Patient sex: F
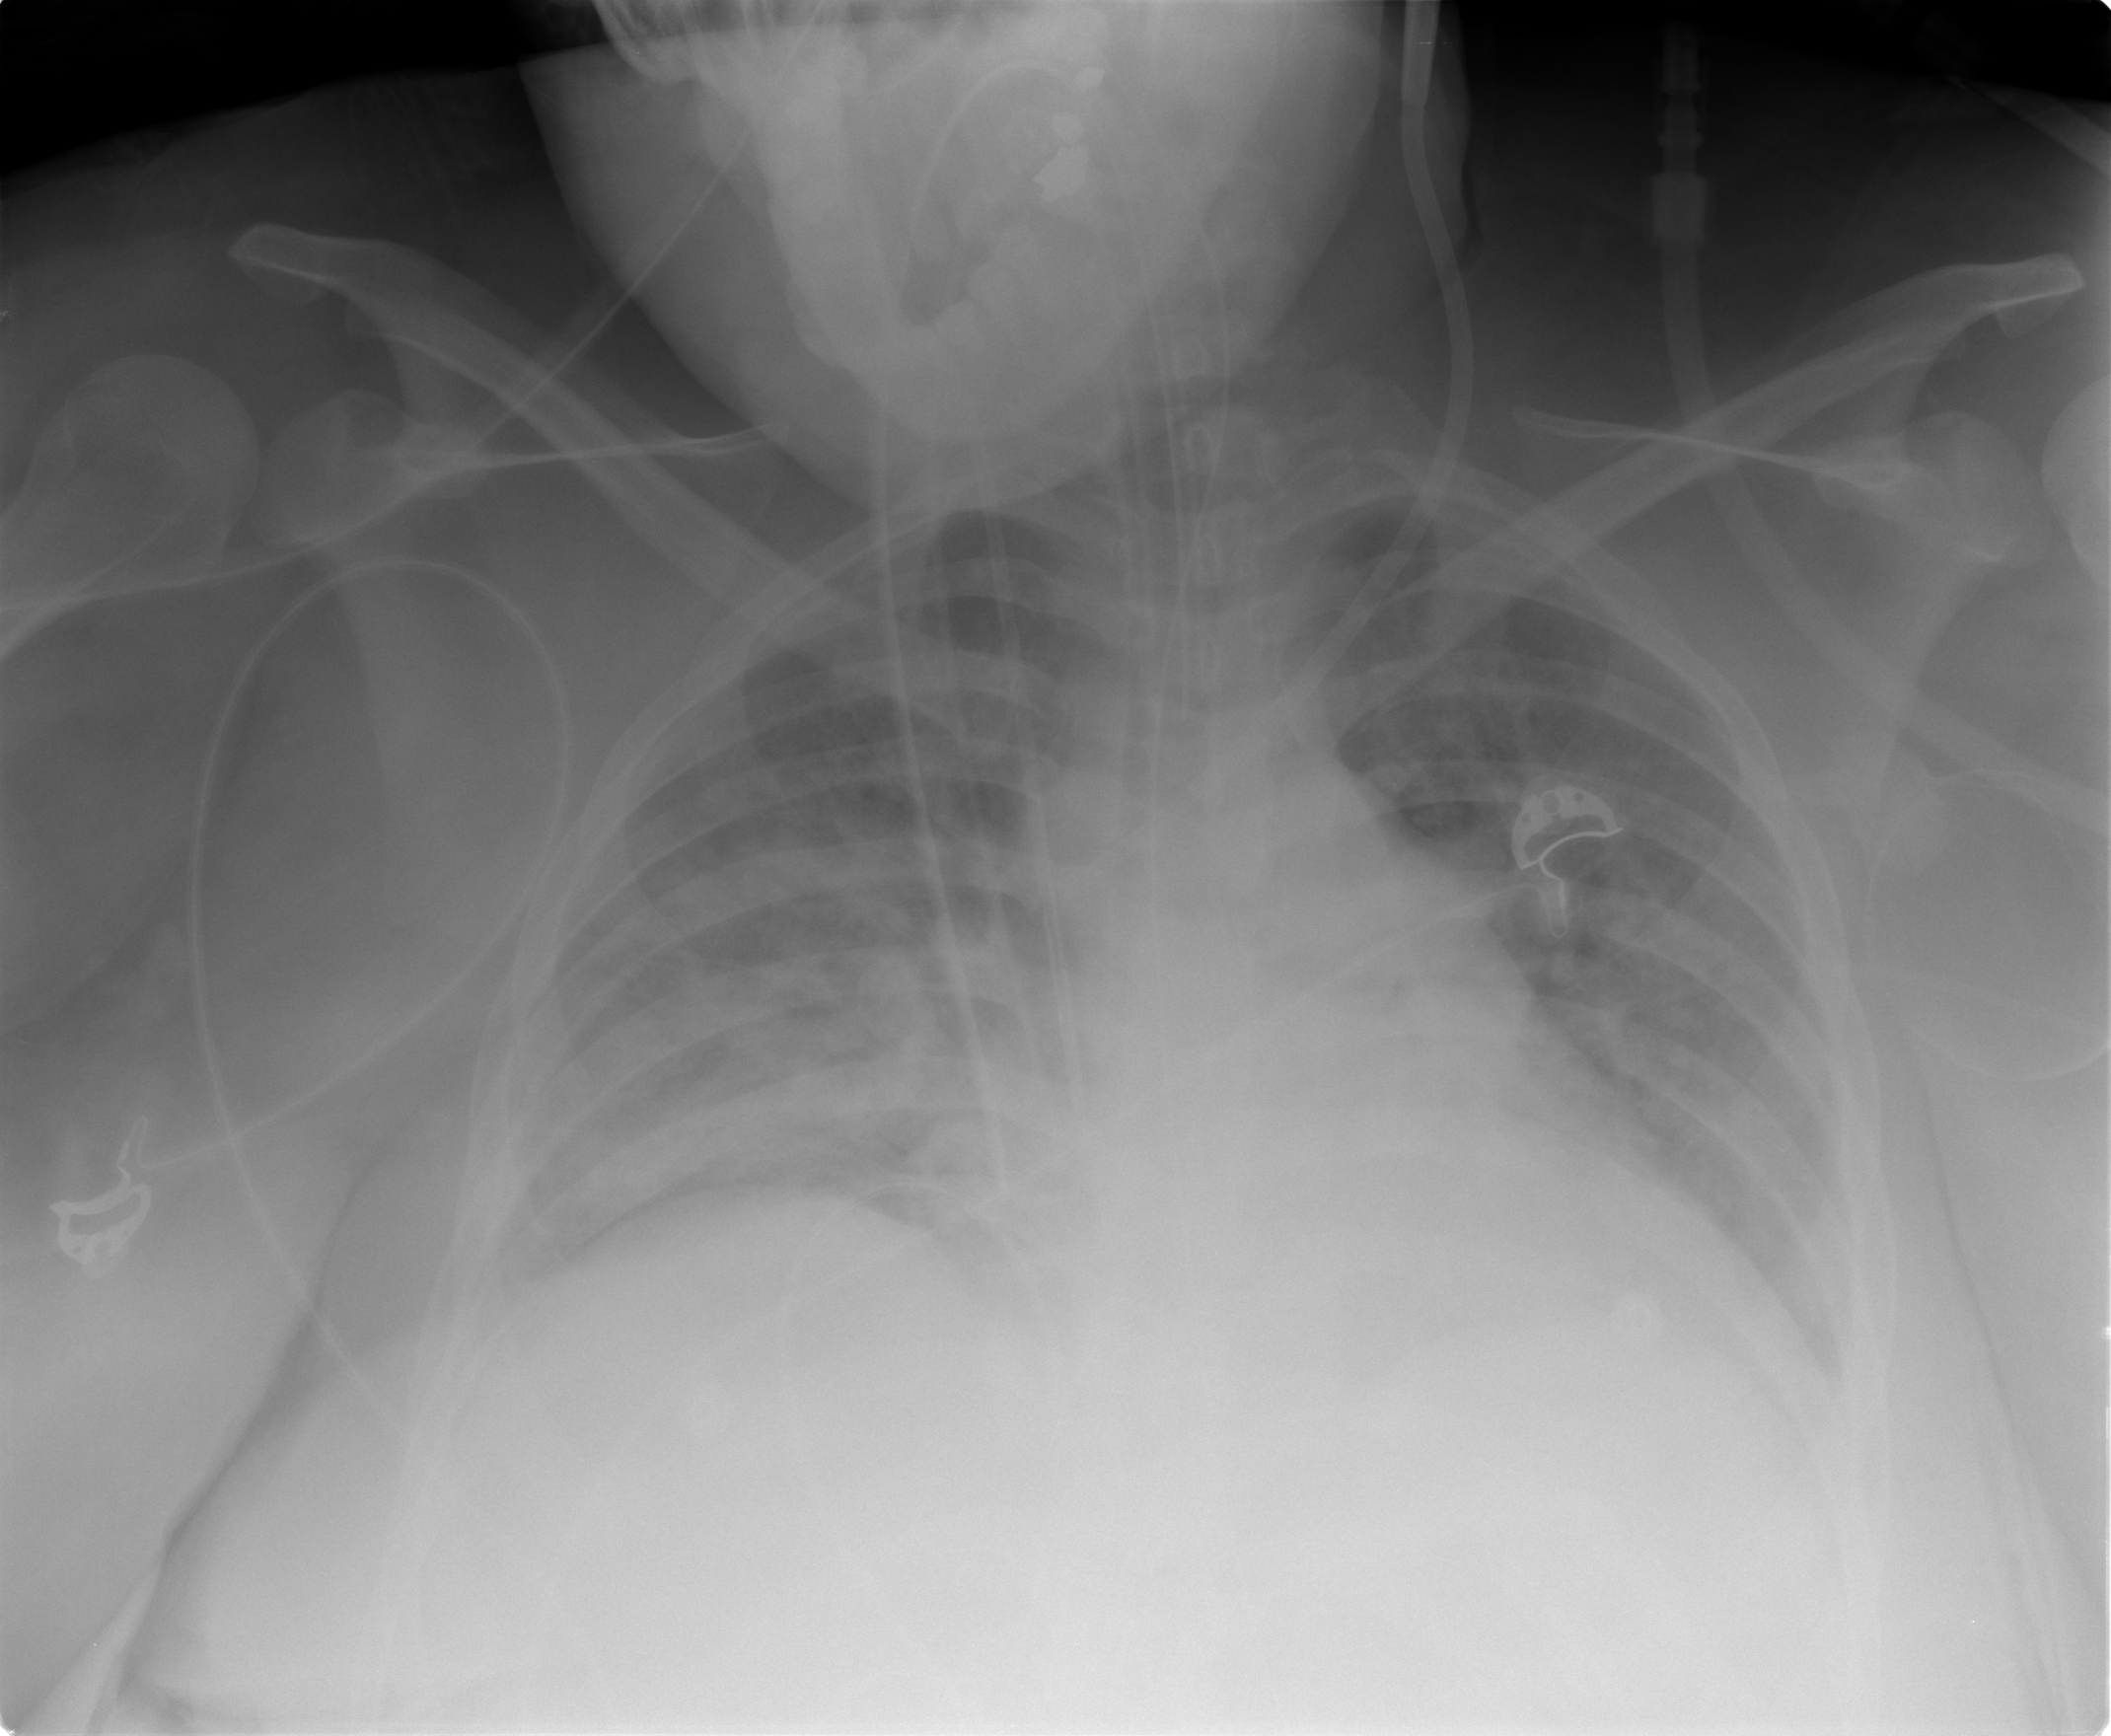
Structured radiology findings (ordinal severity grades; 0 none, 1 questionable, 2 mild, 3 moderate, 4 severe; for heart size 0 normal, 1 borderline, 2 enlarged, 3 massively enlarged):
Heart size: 0
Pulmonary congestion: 3
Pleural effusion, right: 2
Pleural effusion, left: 2
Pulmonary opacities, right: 3
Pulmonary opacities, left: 3
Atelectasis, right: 2
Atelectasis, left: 2